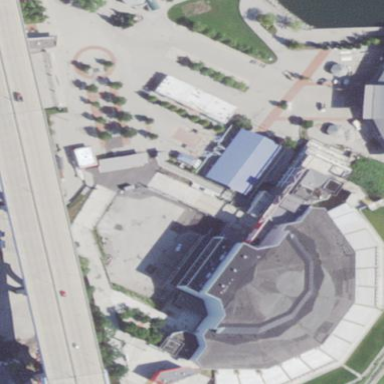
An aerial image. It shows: Part of the building is dedicated to retail space.